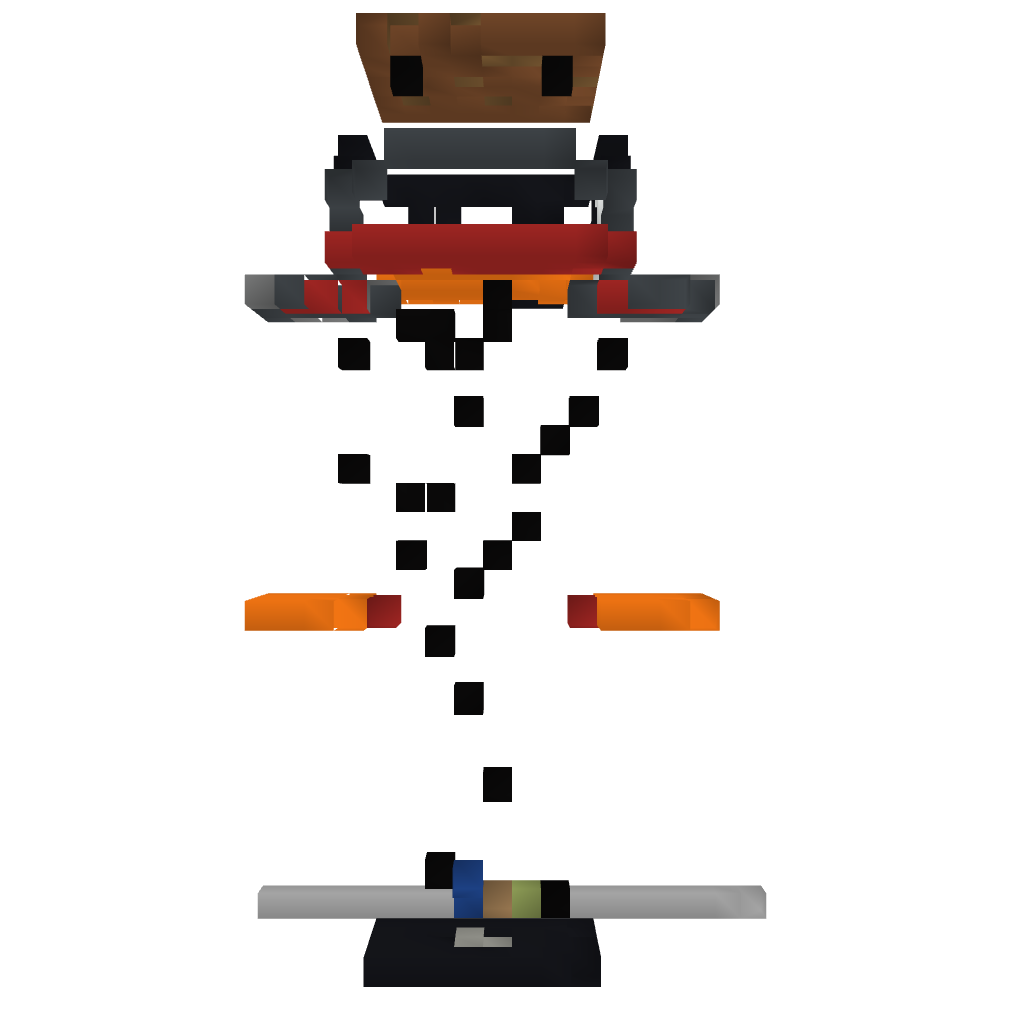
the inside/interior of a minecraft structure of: Zelthum